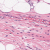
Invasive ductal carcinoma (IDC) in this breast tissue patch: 0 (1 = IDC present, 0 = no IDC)